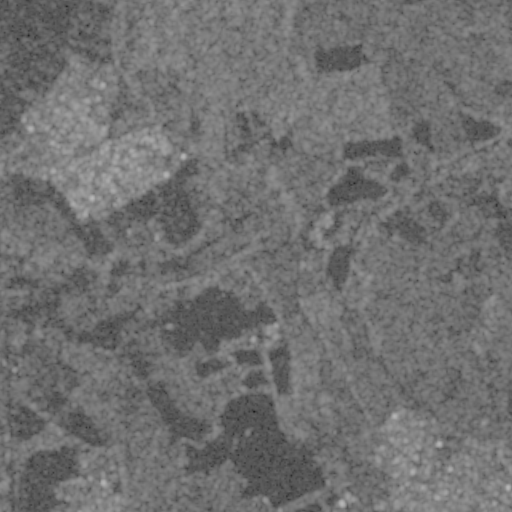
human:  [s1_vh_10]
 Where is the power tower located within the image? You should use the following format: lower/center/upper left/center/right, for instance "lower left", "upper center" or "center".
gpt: The power tower is located in the upper left of the image.
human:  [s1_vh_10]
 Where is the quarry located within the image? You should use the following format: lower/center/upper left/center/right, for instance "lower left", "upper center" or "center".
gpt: The quarry is located in the lower right of the image.
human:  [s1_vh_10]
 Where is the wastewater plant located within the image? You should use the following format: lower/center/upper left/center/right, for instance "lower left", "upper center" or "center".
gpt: The wastewater plant is located in the upper left of the image.
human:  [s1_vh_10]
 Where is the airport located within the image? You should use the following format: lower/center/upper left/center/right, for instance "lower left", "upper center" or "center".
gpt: There is no airport in the image.

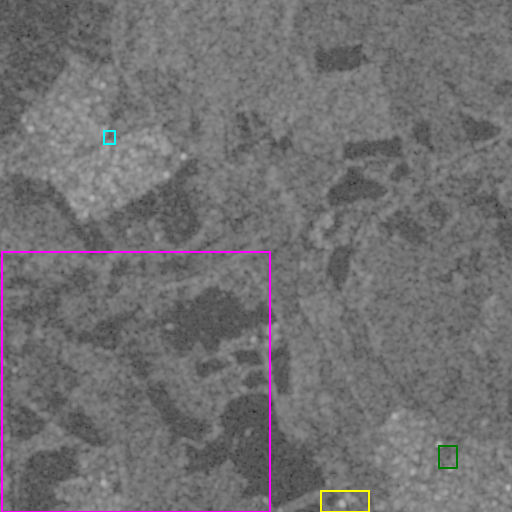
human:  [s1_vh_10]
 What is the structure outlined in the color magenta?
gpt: The structure outlined in magenta is a crop field.
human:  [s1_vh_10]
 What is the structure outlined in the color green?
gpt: The structure outlined in green is a park.
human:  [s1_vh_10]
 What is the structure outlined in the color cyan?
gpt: The structure outlined in cyan is a parking lot.
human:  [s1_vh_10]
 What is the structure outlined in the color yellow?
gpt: The structure outlined in yellow is a quarry.
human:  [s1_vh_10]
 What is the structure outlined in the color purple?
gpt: There is no purple outline.